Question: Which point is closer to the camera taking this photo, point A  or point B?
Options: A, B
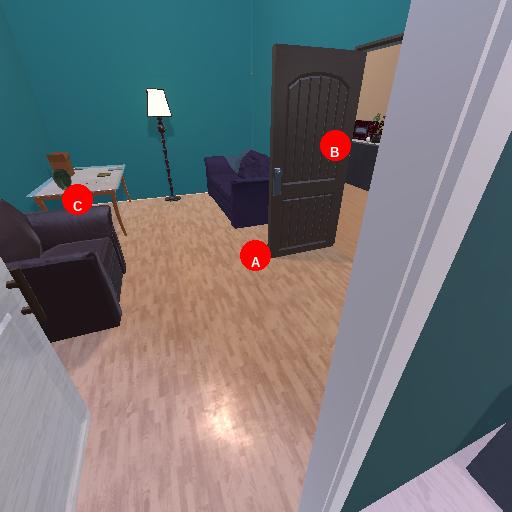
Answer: A